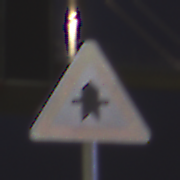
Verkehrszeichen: Vorfahrt
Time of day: Night
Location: Outdoor (Urban)
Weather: PartlyCloudy
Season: NotSpecified
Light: Artificial